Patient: sex M, age 75
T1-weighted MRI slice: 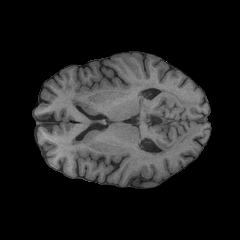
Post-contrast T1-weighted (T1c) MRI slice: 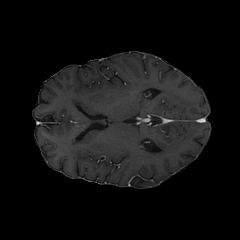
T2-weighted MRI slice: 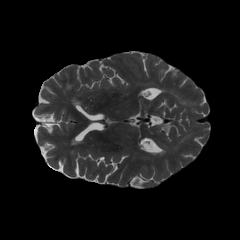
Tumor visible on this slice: no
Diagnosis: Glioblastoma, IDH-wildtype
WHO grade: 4